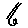
Label: line